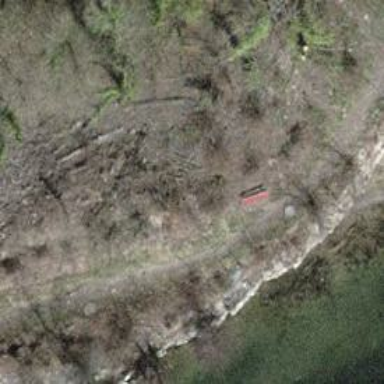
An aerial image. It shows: Bench.